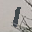
Label: 1